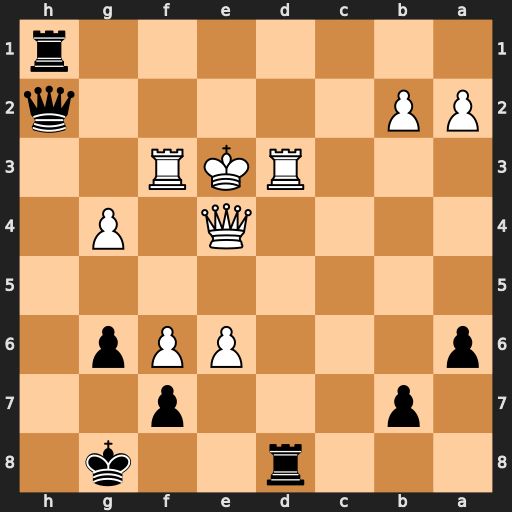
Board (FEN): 3r2k1/1p3p2/p3PPp1/8/4Q1P1/3RKR2/PP5q/7r
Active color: b
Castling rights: -
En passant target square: -
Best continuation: Re1#